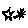
Label: star